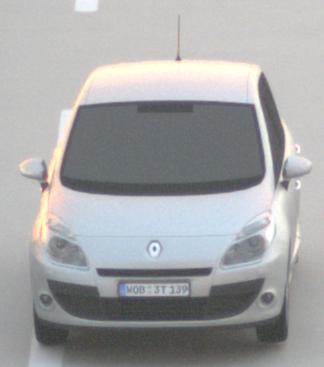
Make: Renault
Model: Scénic 1.6 16V 110
Detailed model: Scénic (III)
Model produced from: 2009/06
Model produced until: 2010/08
Doors: 5
Color: white
Road condition: dry road
Daytime: sunrise or sunset
Contrast: medium contrast